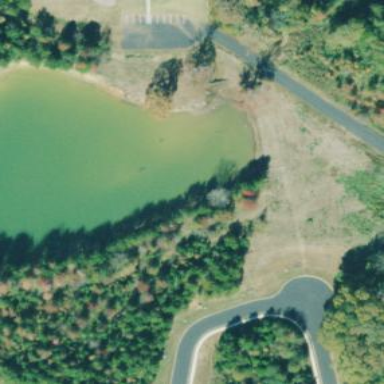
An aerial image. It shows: Pond surrounded by natural water.